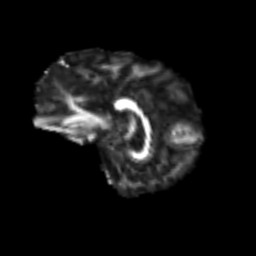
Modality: FA
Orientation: sagittal
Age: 67
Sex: female
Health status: ill
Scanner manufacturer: siemens
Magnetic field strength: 3 T
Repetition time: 8.7 s
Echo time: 0.11 s